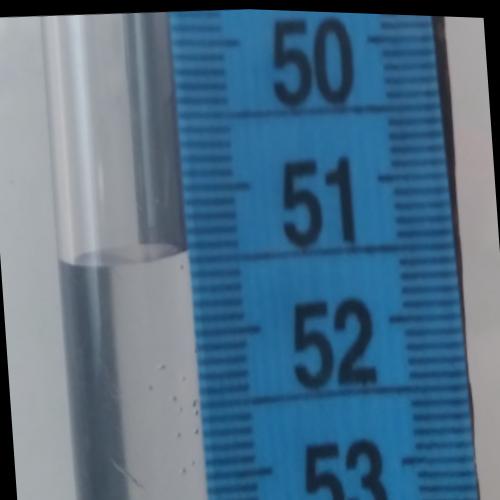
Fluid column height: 51.5 cm